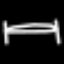
Label: bed